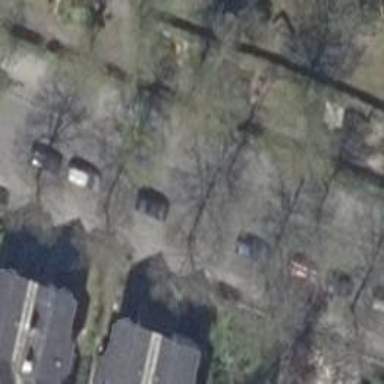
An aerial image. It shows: Beautiful avenue lined with deciduous broadleaved trees.